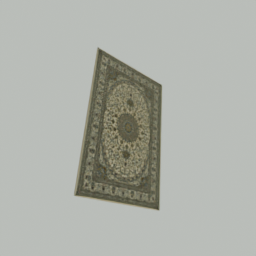
Label: decoration